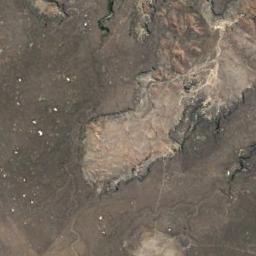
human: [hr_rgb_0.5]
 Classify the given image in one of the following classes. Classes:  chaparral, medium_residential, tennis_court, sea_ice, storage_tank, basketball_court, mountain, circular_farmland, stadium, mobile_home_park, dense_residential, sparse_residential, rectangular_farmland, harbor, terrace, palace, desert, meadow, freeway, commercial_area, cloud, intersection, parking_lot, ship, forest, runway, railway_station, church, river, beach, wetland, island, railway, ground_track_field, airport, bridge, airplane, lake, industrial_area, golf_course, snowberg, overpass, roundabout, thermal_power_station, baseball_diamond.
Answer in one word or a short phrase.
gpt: desert